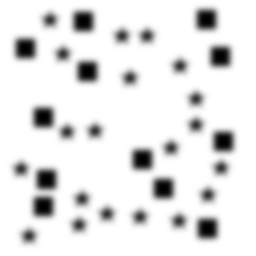
Squares: 12
Triangles: 0
Stars: 20
Total shapes: 32